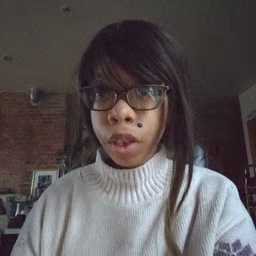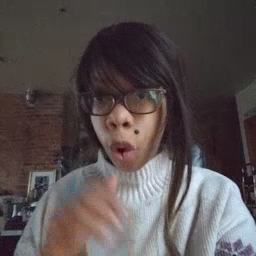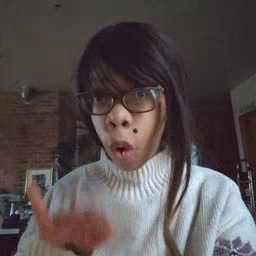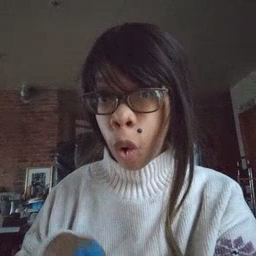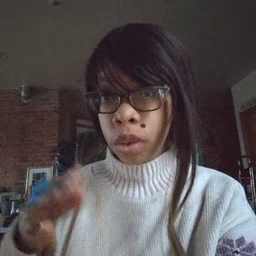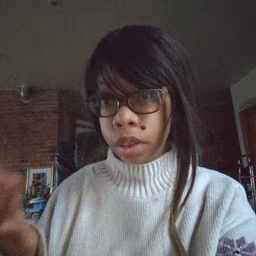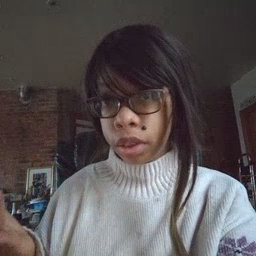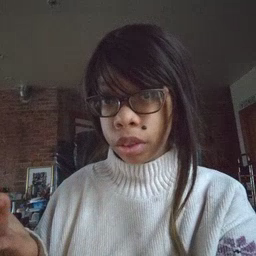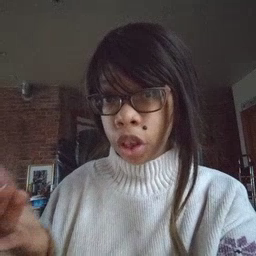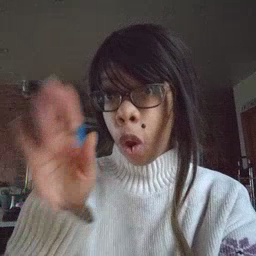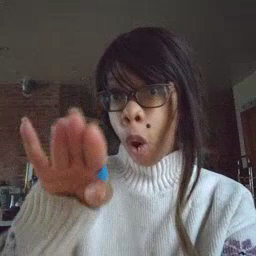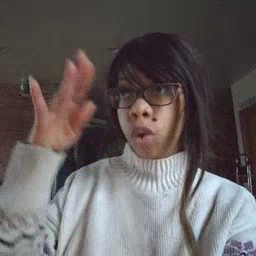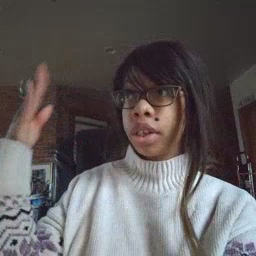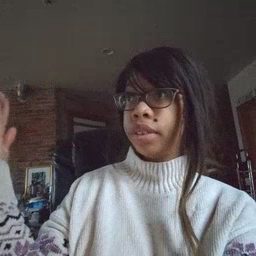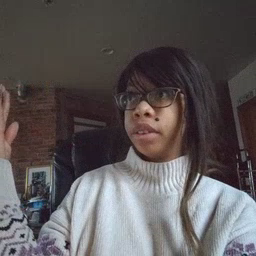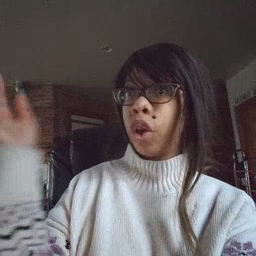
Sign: open